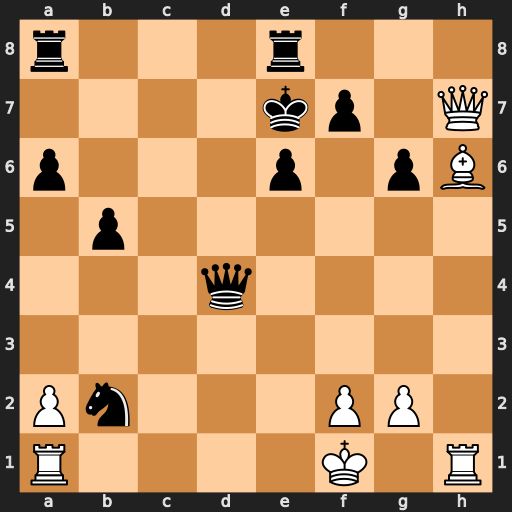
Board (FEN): r3r3/4kp1Q/p3p1pB/1p6/3q4/8/Pn3PP1/R4K1R
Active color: w
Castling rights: -
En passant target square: -
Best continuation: Bg5+ Kd6 Qxf7